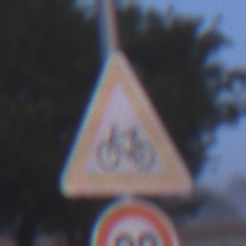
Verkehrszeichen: RadverkehrRechts
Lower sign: Geschwindigkeit80
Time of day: SunriseSunset
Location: Outdoor (Nature)
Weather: Clear
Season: NotSpecified
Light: Natural